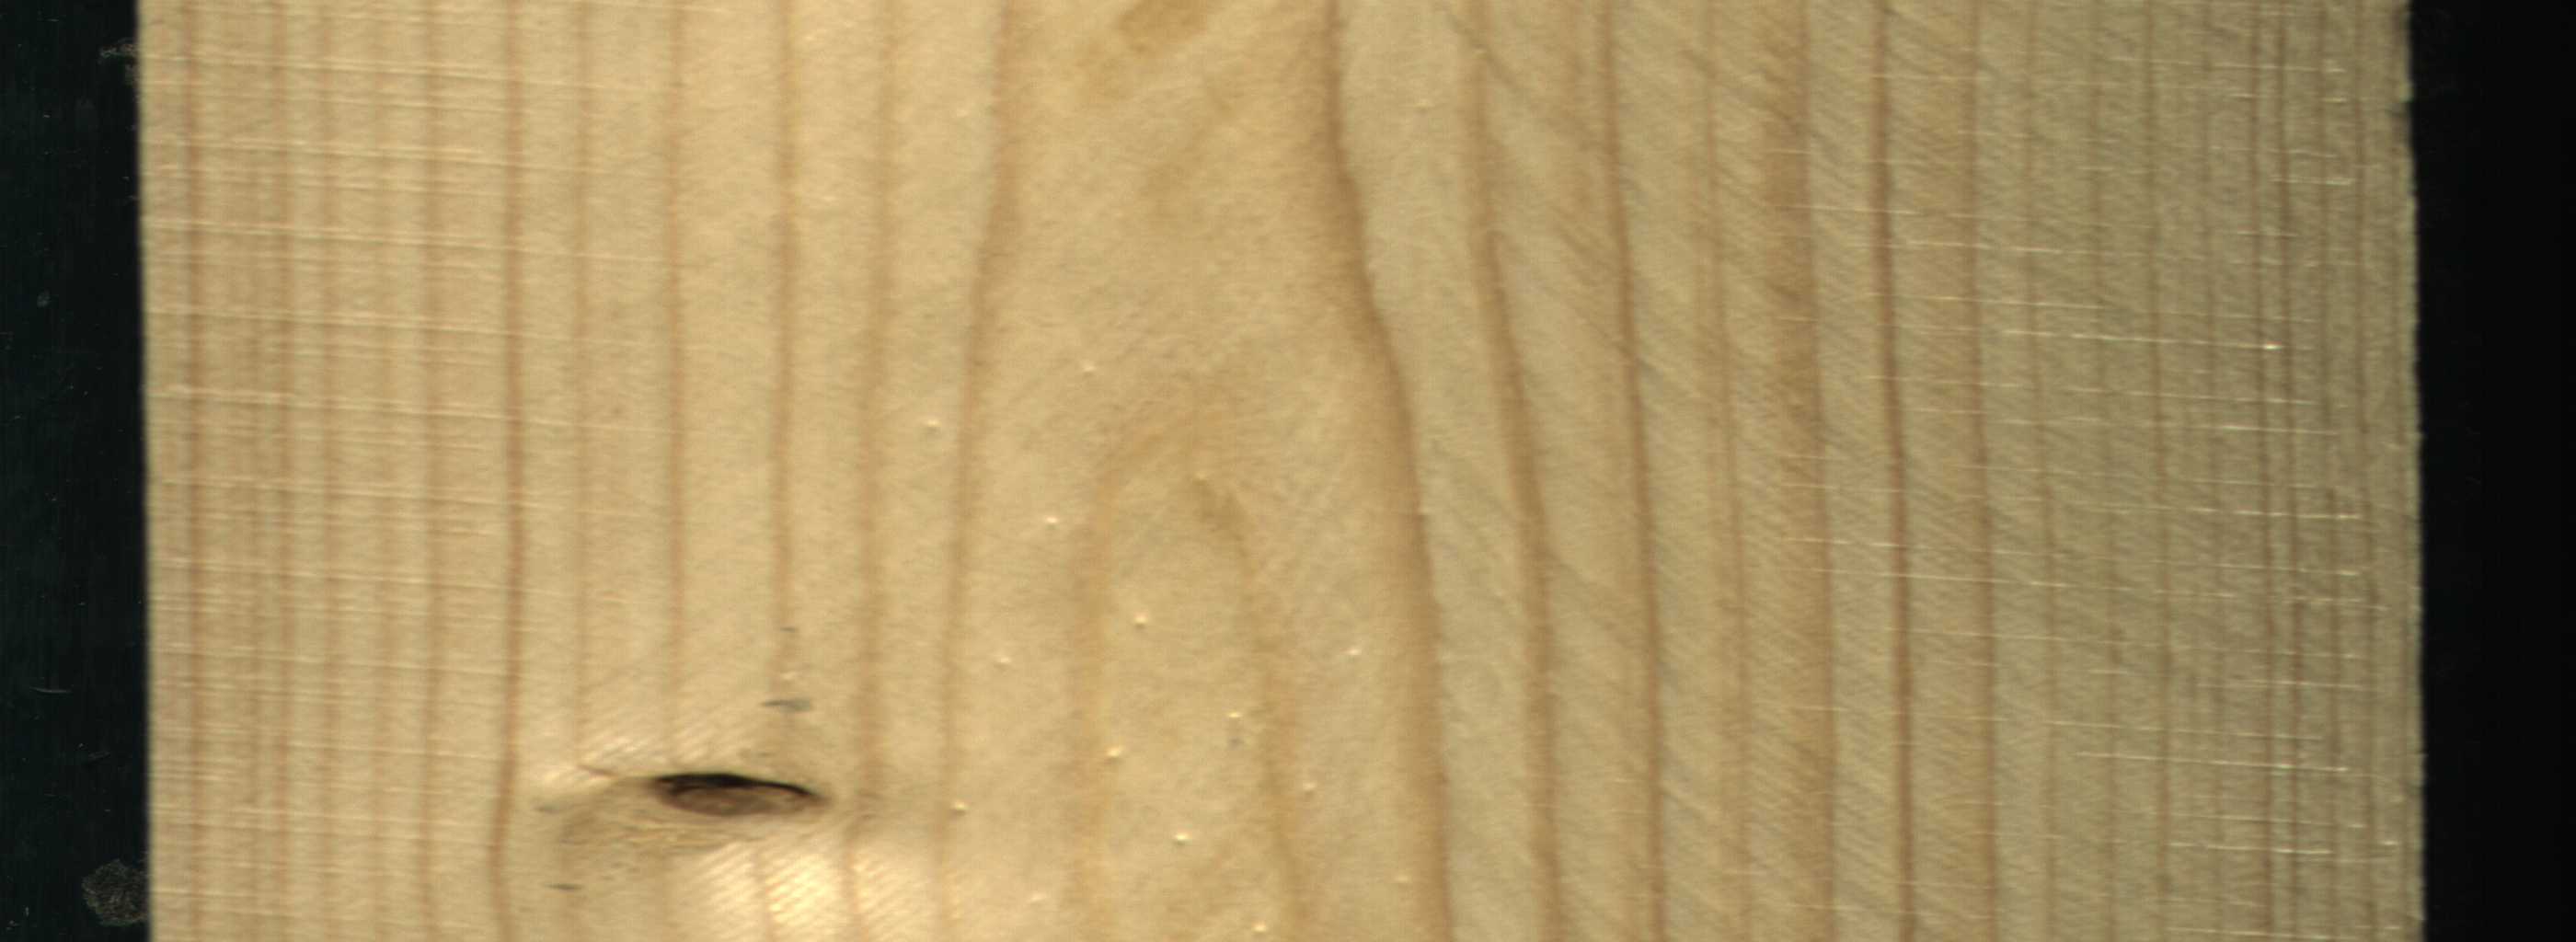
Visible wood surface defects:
Dead_Knot
Live_Knot